Aerial crown-view tile of a tropical tree (Barro Colorado Island, Panama), acquired 20250715:
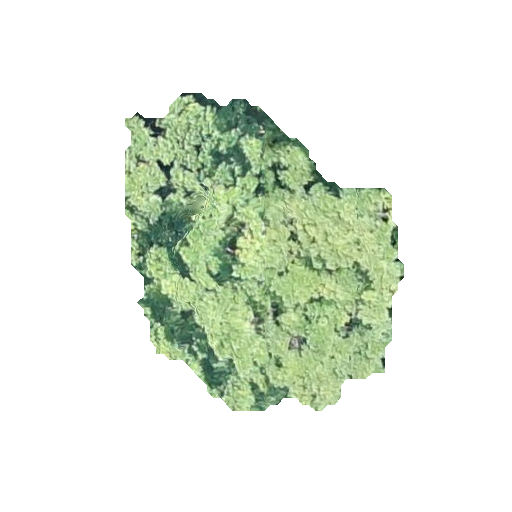
Species: Tabebuia rosea
GBIF accepted scientific name: Tabebuia rosea
Crown area: 95.413 m²